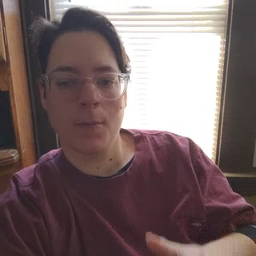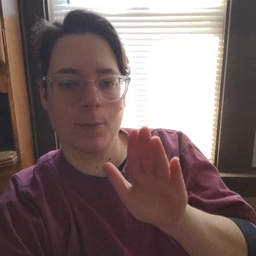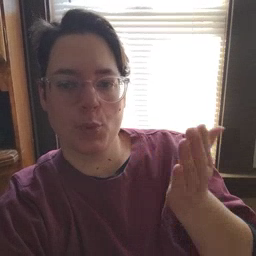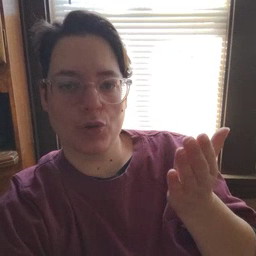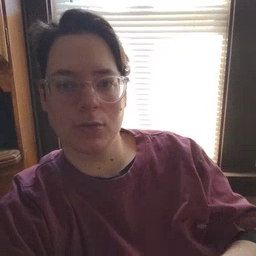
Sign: book